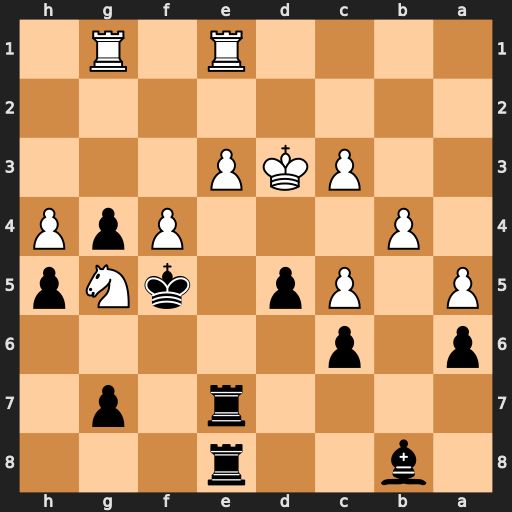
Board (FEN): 1b2r3/4r1p1/p1p5/P1Pp1kNp/1P3PpP/2PKP3/8/4R1R1
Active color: b
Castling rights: -
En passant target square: -
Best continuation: Bxf4 Ref1 Rxe3+